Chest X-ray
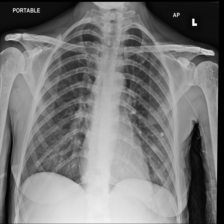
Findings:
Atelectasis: negative
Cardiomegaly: negative
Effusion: negative
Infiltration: negative
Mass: negative
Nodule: positive
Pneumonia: negative
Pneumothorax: negative
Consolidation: negative
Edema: negative
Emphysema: negative
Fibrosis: negative
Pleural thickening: negative
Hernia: negative